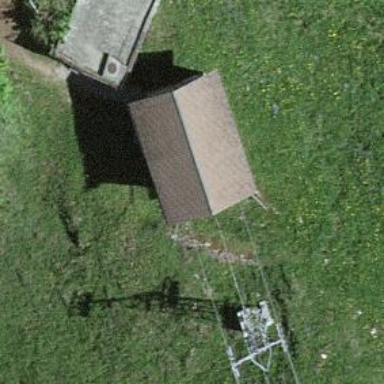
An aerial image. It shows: Station for public transport and aerialway.